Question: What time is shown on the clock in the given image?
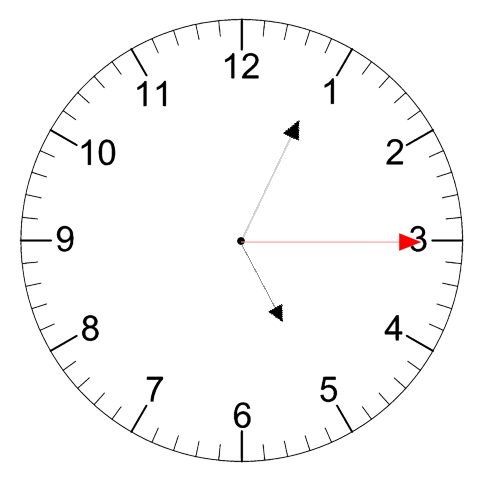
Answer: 05:04:15